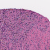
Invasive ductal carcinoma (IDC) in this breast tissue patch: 0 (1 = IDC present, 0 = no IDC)